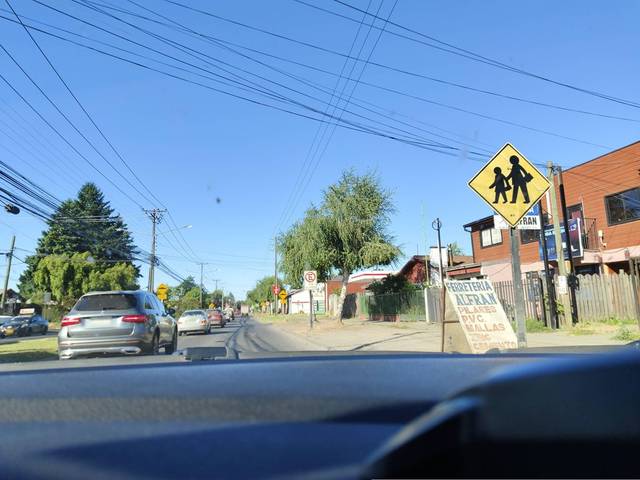
Region: Chile
Coordinates: -37.454, -72.342